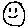
Label: smiley face